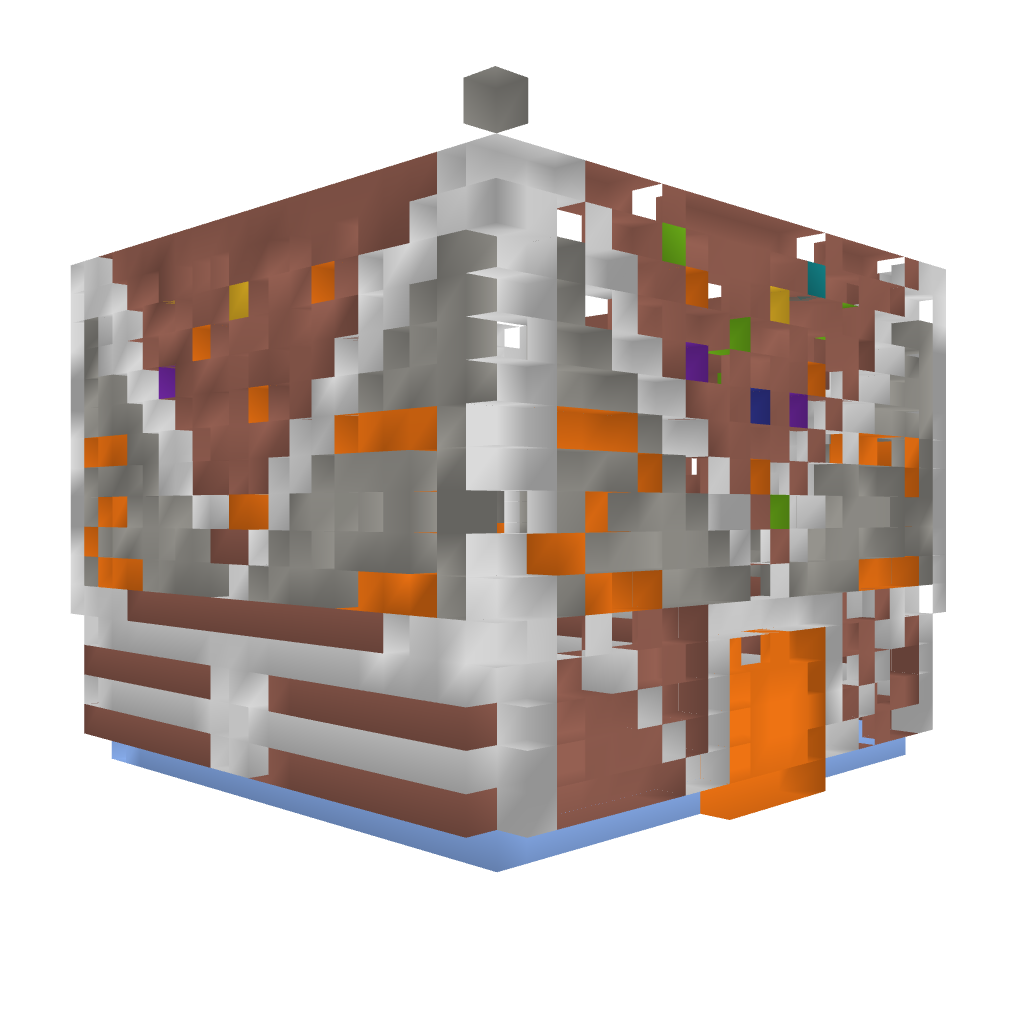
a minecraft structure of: Fixed Color Shuffle